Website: walmart
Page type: customer-info-address
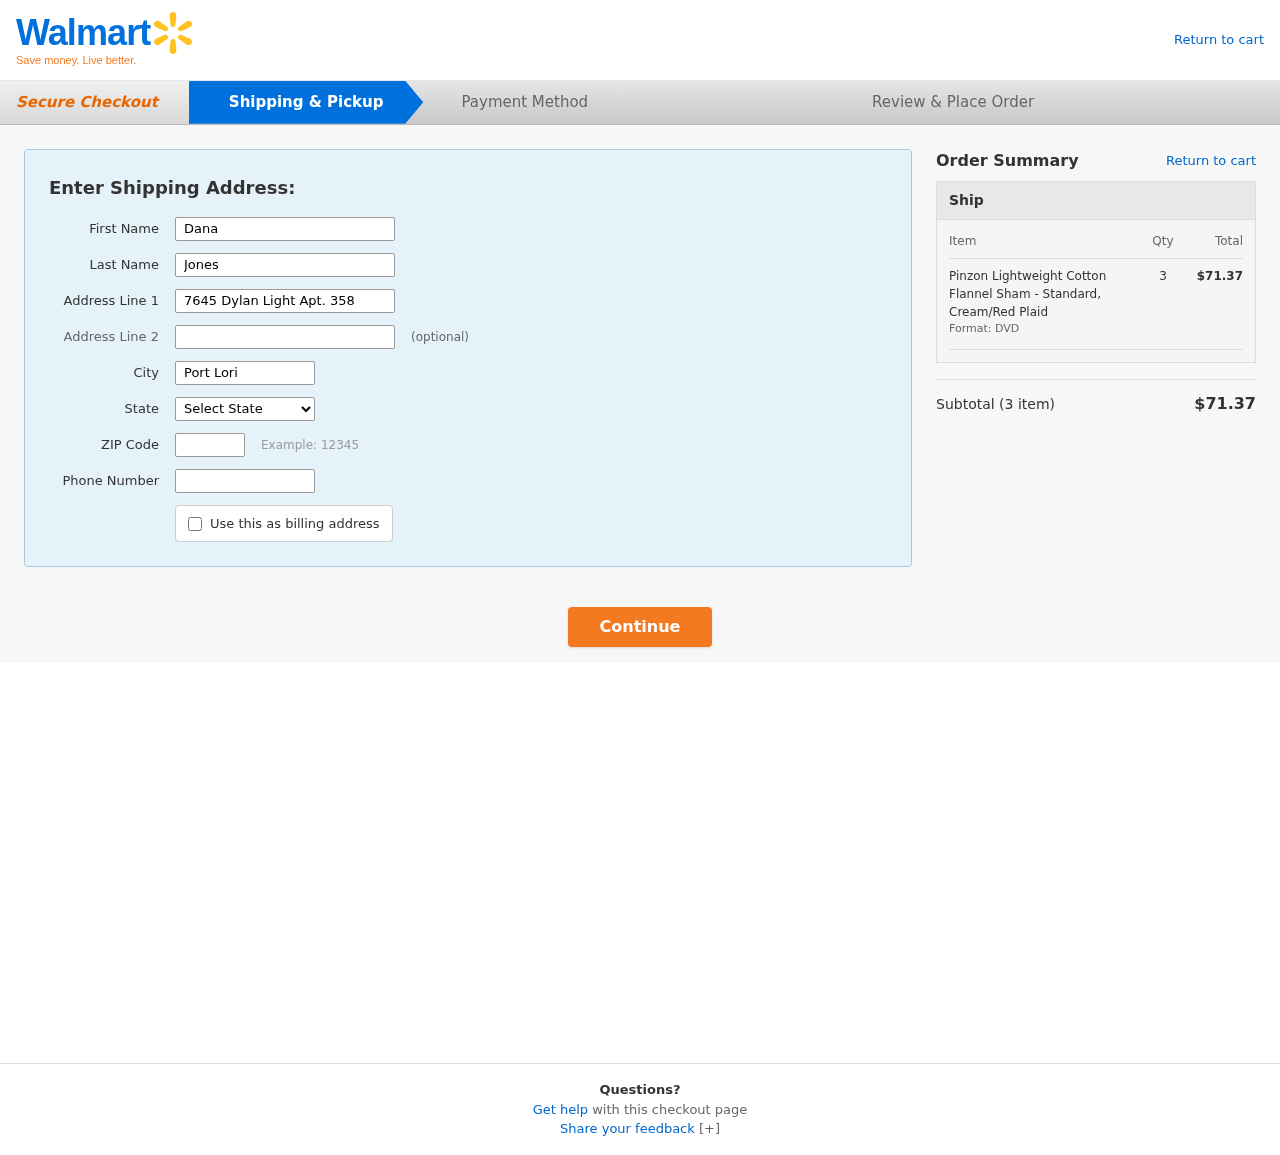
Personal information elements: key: PII_CITY
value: Port Loristad
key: PII_FIRSTNAME
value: Dana
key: PII_LASTNAME
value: Jones
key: PII_PHONE
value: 4845922145
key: PII_POSTCODE
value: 74482
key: PII_STATE
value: Indiana
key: PII_STREET
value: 7645 Dylan Light Apt. 358
Product elements: key: PRODUCT1_NAME
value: Pinzon Lightweight Cotton Flannel Sham - Standard, Cream/Red Plaid
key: PRODUCT1_QUANTITY
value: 3
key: PRODUCT1_LINE_TOTAL
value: $71.37
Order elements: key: ORDER_NUM_ITEMS
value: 3
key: ORDER_SUBTOTAL
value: $71.37